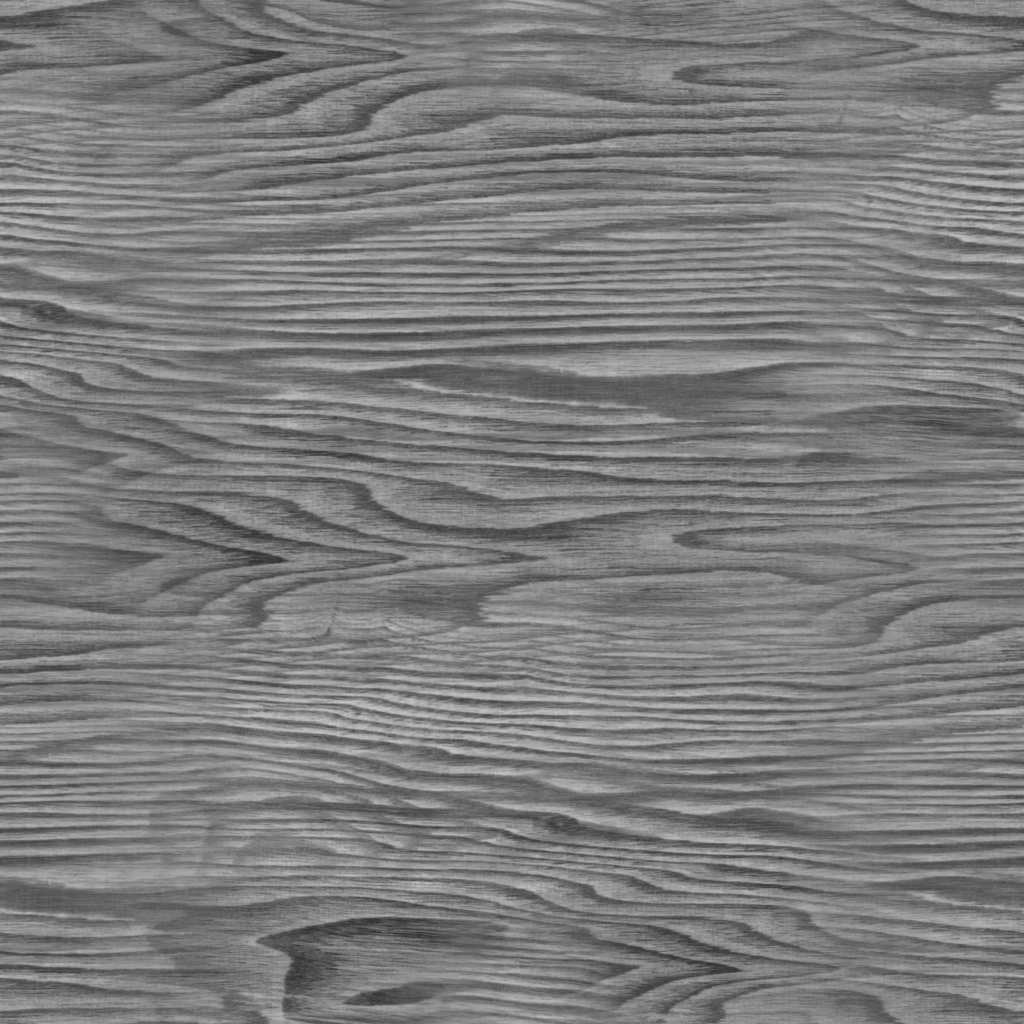
Texture map type: Displacement